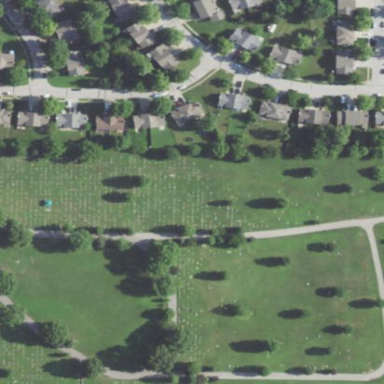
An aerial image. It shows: Cemetery.